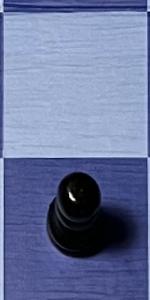
Label: Pawn_Black